Breast ultrasound image
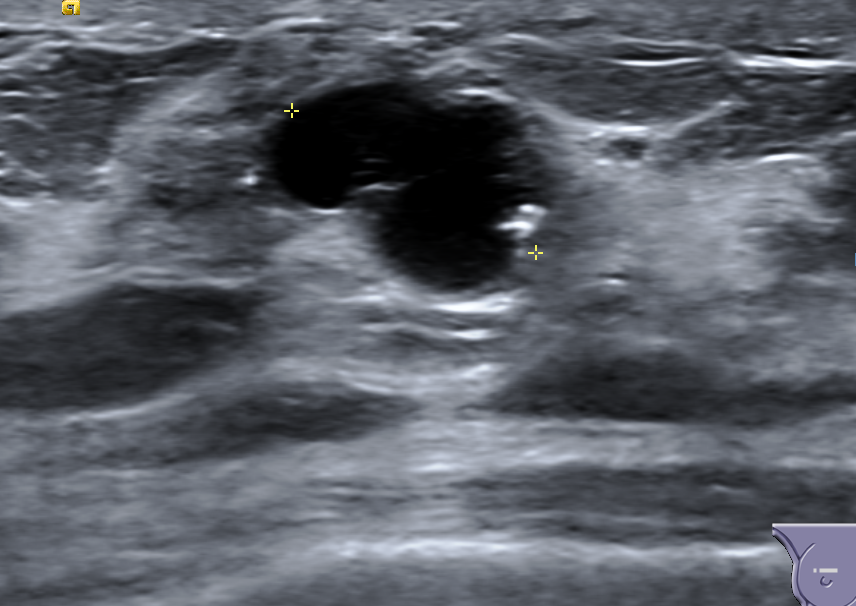
Diagnosis: benign